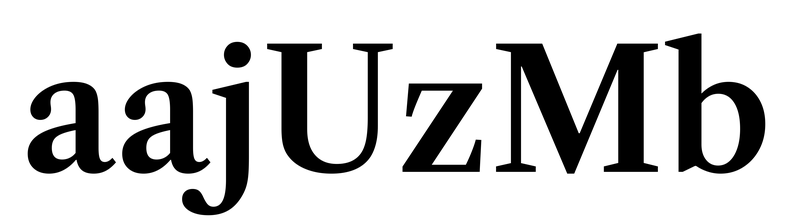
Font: LibreCaslonText_SemiBold